Question: I have a problem with updating Android Studio to the newer Android Studio 4.0 version.
Everytime I want to Update my Software I get the following error:
It looks like I have a problem with access, how can I solve this problem, do I have to reinstall Android Studio?
Thanks for any help
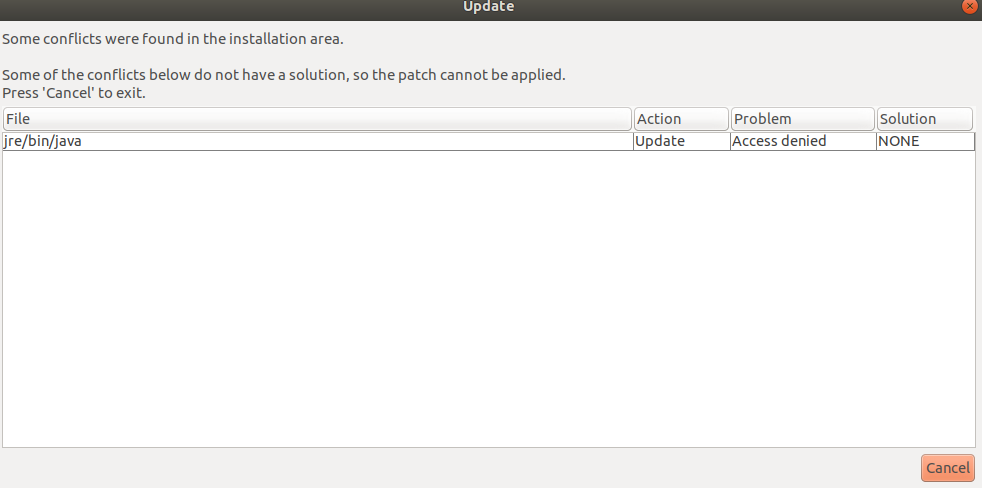
Answer: Open the terminal and type the command
'''
ps -A |grep java
'''
Kill the process with
'''
kill -9 YOURPROCESSID
'''